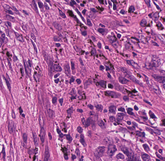
Tumor epithelial tissue: no
Tumor-associated stroma tissue: yes
Normal tissue: no